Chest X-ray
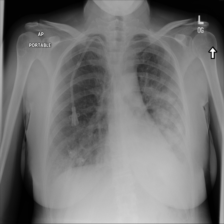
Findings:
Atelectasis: negative
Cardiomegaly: negative
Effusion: negative
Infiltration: positive
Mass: negative
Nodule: negative
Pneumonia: positive
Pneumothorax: negative
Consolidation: negative
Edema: positive
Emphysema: negative
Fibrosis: negative
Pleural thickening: negative
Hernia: negative